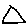
Label: triangle